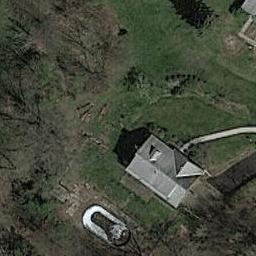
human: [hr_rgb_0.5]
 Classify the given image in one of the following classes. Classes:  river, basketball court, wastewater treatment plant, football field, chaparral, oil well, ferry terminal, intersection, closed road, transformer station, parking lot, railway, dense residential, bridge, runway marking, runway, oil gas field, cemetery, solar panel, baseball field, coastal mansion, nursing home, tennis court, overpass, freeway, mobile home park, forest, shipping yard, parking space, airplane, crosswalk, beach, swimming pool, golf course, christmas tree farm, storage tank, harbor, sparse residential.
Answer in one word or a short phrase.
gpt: sparse residential